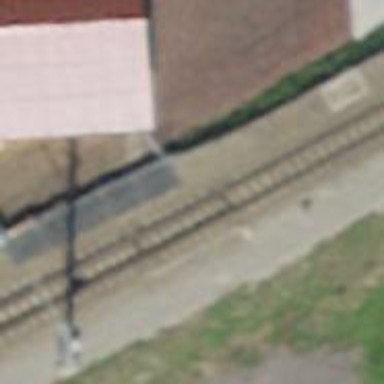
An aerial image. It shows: Railway switch.